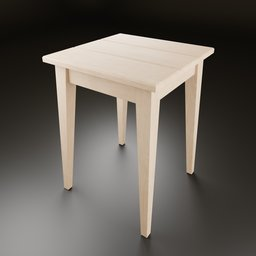
Label: furniture